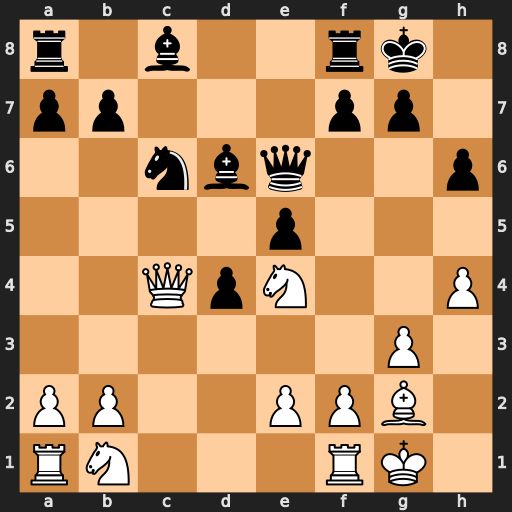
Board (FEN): r1b2rk1/pp3pp1/2nbq2p/4p3/2QpN2P/6P1/PP2PPB1/RN3RK1
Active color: w
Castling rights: -
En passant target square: -
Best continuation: Qxe6 Bxe6 Nxd6